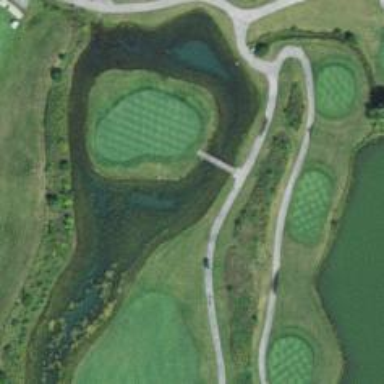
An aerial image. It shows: Pathway for golfing.